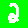
Digit: 2